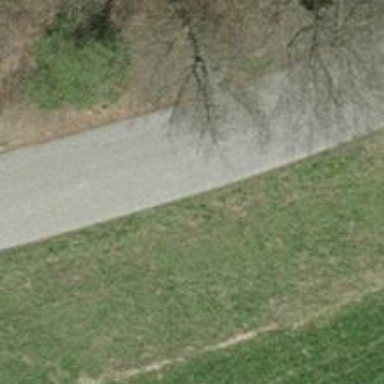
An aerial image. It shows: Paved tertiary road.